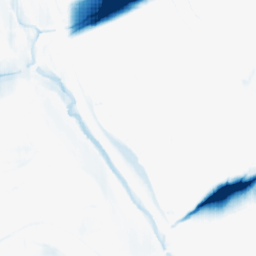
Category: morphological
Decomposition family: morphological_ellipse
Decomposition parameters: operation: closing
width: 50
height: 5
Upsampling method: sinc_blackman
Upsampling parameters: scale: 2
kernel_size: 4
Upsampling scale: 2